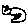
Label: cat